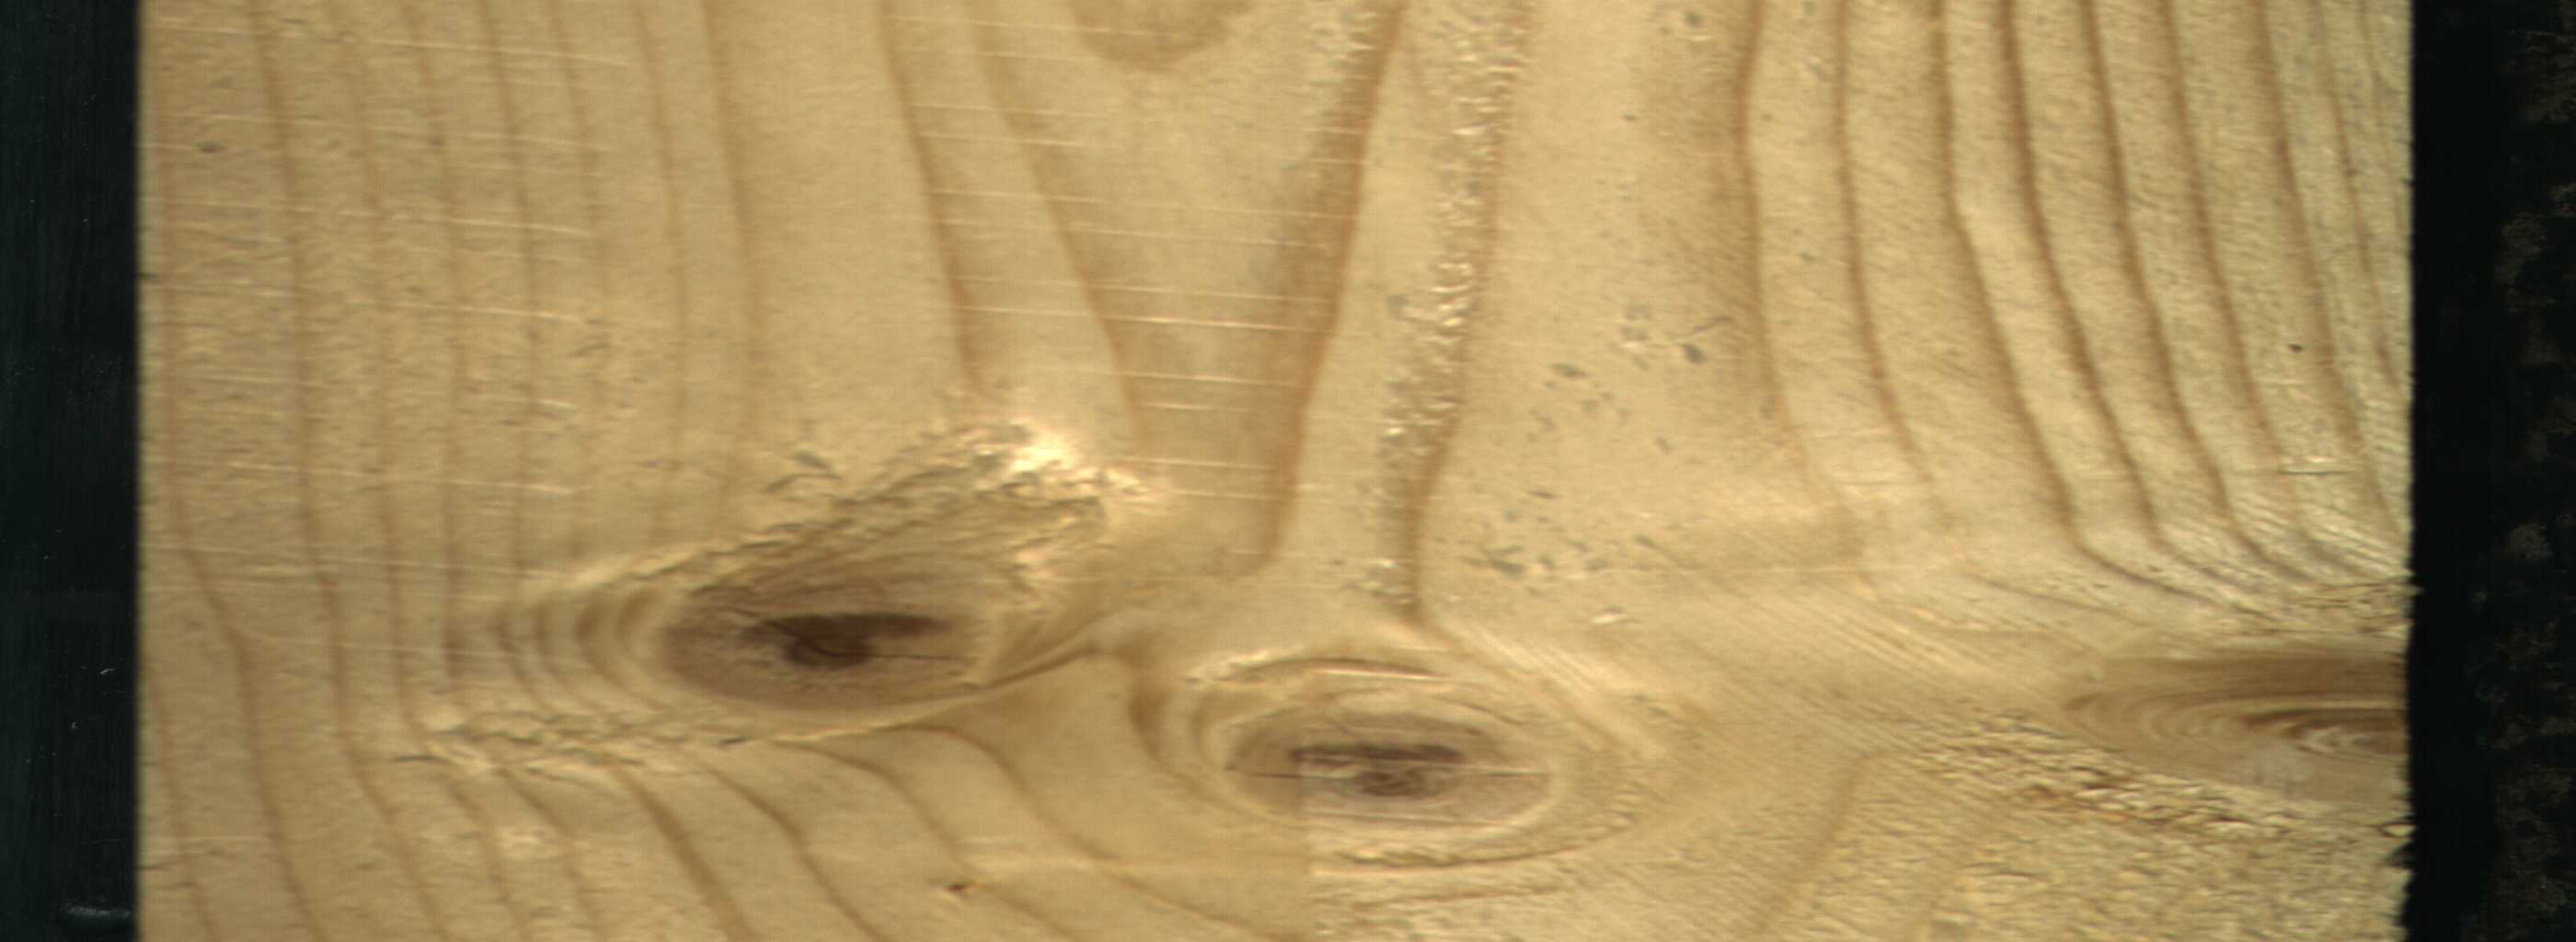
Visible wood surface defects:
Live_Knot
Live_Knot
Live_Knot